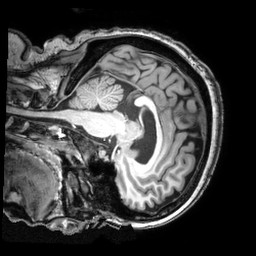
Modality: T1w
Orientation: sagittal
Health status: healthy
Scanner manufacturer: philips
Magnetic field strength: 3 T
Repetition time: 0.00815 s
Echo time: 0.003727 s